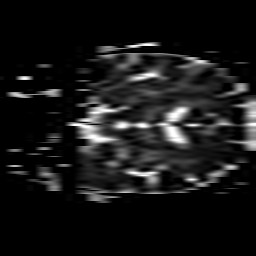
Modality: ADC
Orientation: coronal
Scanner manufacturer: philips
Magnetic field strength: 1.5 T
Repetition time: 3.144 s
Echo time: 0.06163 s